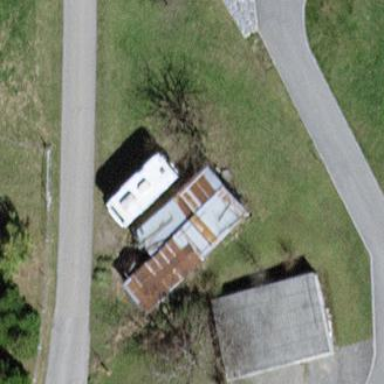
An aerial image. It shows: Shed.